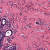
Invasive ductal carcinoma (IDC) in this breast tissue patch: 0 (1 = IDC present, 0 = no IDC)